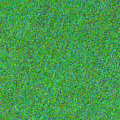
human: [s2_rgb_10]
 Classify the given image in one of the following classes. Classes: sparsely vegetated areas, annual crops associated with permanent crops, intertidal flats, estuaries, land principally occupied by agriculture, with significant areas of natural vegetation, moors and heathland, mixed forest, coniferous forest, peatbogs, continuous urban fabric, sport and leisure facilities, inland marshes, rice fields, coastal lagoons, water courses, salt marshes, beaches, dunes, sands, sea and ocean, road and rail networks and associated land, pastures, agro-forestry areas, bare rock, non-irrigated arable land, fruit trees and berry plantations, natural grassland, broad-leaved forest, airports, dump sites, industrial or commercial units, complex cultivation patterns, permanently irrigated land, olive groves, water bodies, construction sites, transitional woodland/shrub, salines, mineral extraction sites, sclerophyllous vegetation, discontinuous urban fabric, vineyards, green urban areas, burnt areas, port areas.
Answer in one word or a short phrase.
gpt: sea and ocean